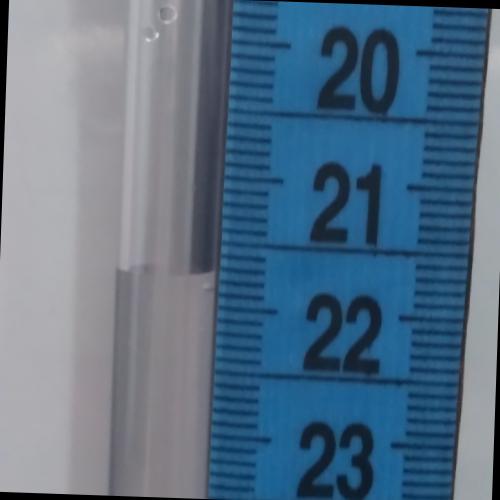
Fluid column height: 21.7 cm